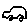
Label: car